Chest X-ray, PA view. Patient: 47 years old, sex F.
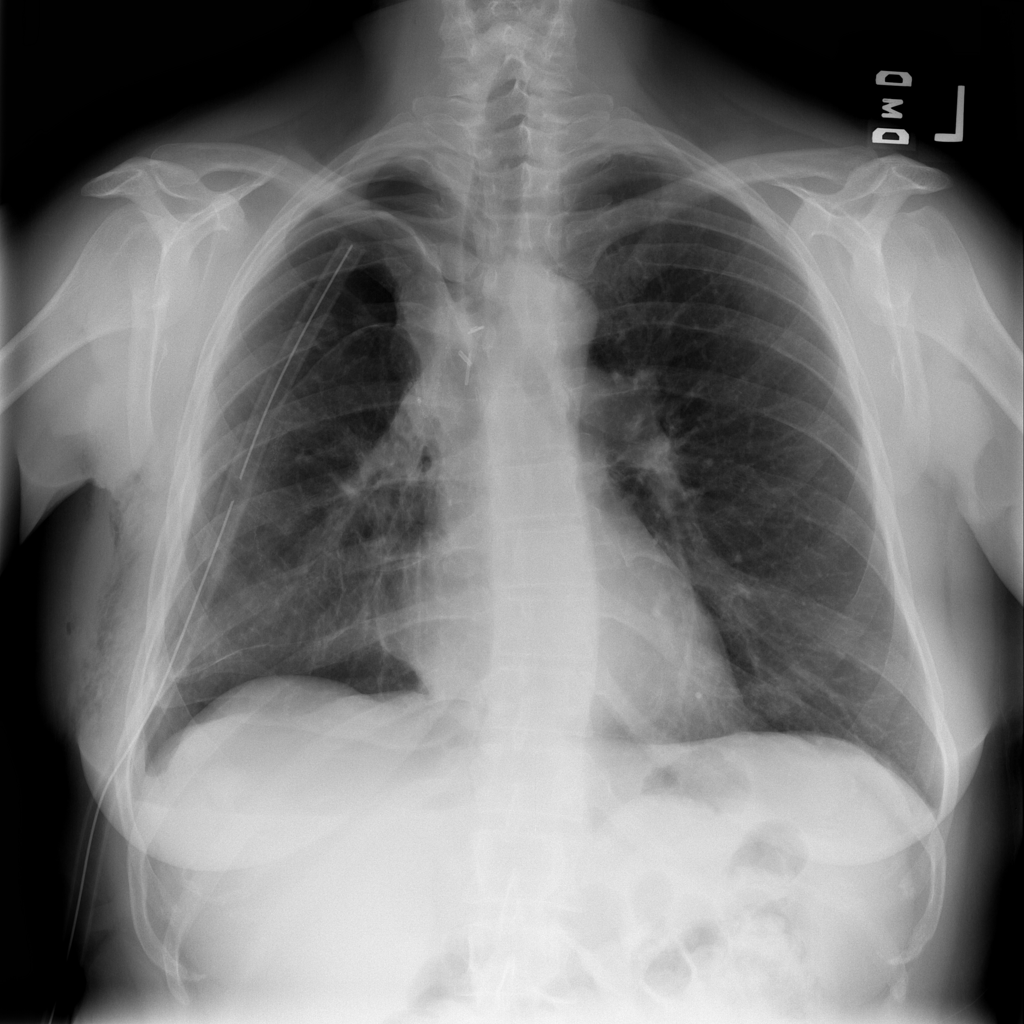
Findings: Effusion, Emphysema